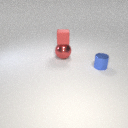
small blue metal cylinder in front of large red metal sphere